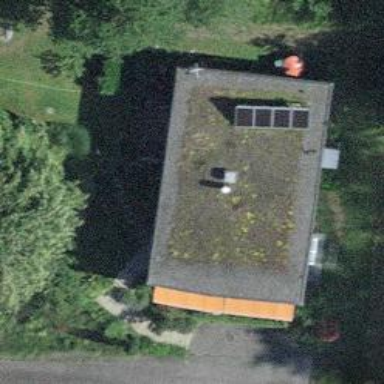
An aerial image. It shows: Solar power generator.